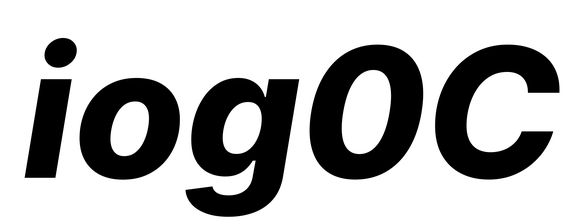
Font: Inter-Italic_ExtraBold_Italic